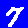
Digit: 7